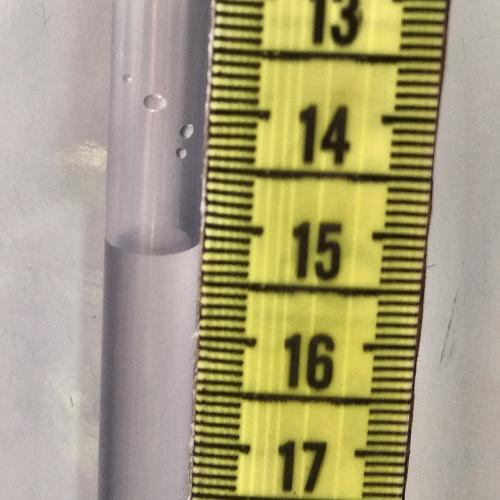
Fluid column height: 15.2 cm